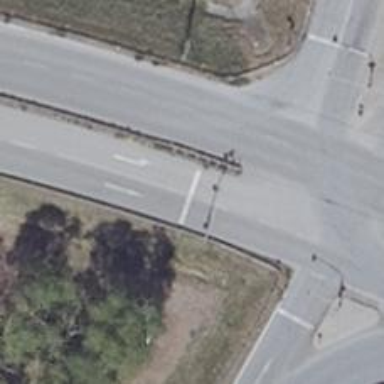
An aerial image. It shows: Road with traffic signals.